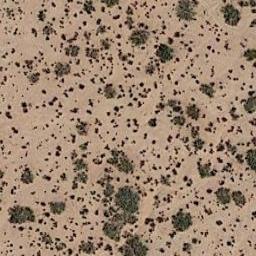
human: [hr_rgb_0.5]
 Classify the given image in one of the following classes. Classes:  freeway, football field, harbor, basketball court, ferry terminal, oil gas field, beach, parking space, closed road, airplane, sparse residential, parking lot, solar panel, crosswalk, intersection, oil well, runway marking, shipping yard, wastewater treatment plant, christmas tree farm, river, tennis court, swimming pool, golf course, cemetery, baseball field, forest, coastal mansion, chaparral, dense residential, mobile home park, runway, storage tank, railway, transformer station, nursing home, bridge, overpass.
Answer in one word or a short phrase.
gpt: chaparral